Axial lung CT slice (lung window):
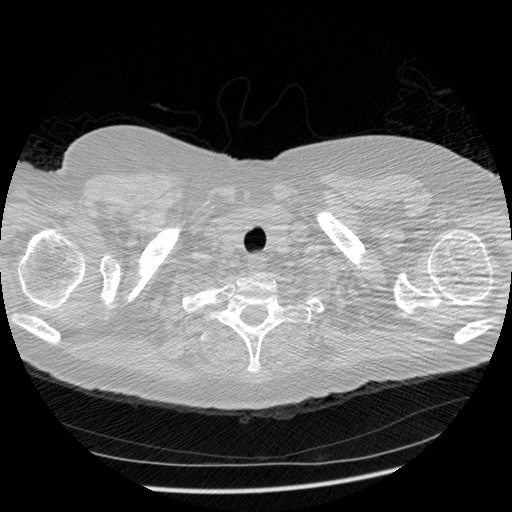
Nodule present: no